Question: Here is the image :

Now i want to convert a part of it as a textbox and the "Mag Lens" as a clickble button.
But the buggest problem is that both are on the same image but they have different functions..
Can anyone code this for me ? I have no idea to chat.
Thanks
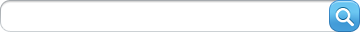
Answer: I'm not familiar with php, but what you will want to do is:
1. break that image into a background for the textbox and the mag icon in two different images.
2. create a container (I'd use a div) that uses css to make the background the textbox image you have
3. then inside the div, put the input and use css to hide the borders of the input box.
4. then, directly after you place the input, place the mag image inside an href or something similar in php (in .net we'd use an imagebutton control).